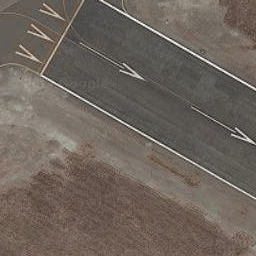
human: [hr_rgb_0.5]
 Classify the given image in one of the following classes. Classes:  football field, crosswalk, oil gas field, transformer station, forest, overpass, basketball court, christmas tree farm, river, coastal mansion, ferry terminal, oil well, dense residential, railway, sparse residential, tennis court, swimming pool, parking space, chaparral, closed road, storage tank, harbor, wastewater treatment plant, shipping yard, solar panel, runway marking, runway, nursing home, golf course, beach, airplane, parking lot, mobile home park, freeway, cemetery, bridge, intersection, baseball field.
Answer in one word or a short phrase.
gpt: runway